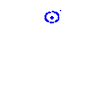
Particle: proton